Current action and preconditions to check: trajectory_clear

Your task: For each precondition in the list above, predict whether it will hold at this action.

Consider the current scene as observed from the mobile robot's camera, and analyze the predicted future states of all dynamic agents (e.g., people, animals, vehicles, or any moving entities) within the NEXT SECOND.

IMPORTANT: Only answer "very likely" if you are absolutely certain—based on strong, clear evidence—that a dynamic agent will violate the precondition in the predicted future state. Do NOT answer "very likely" for unlikely, ambiguous, or low-probability risks.

Ask yourself for each precondition: Is there a high probability, with clear and convincing evidence, that the predicted future states of any dynamic agent will interfere with the predicted future state of the currently executing action within the NEXT SECOND, causing that precondition to fail?

Assess the risk level based on these predictions. Use "likely" or "very likely" if motions create a clear risk of interference.

Use "neutral" or "improbable" if agents are nearby but their predicted paths are clearly diverging or non-conflicting.

Failure Risk Categories: "very improbable", "improbable", "neutral", "likely", "very likely"

Answer Format: Output ONLY the probability_of_failure value from these categories: "very improbable", "improbable", "neutral", "likely", "very likely"

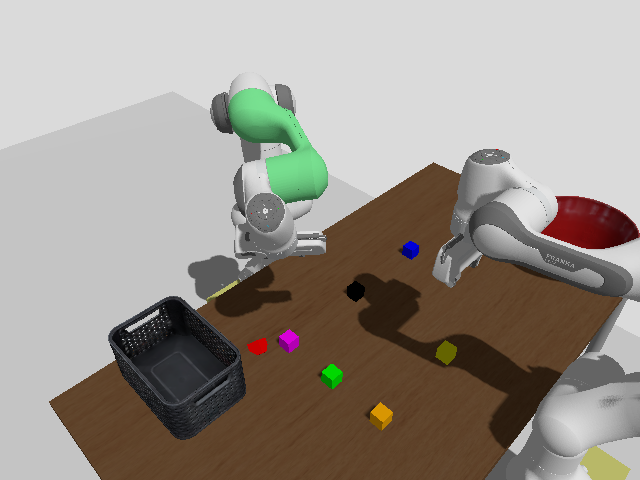

Answer: very improbable